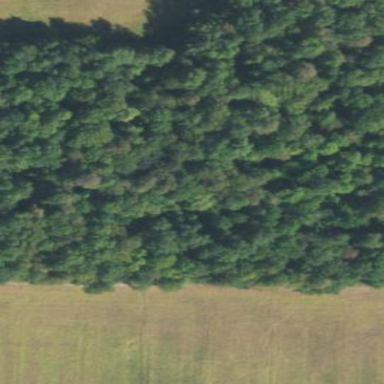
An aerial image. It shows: Serene woodland landscape.